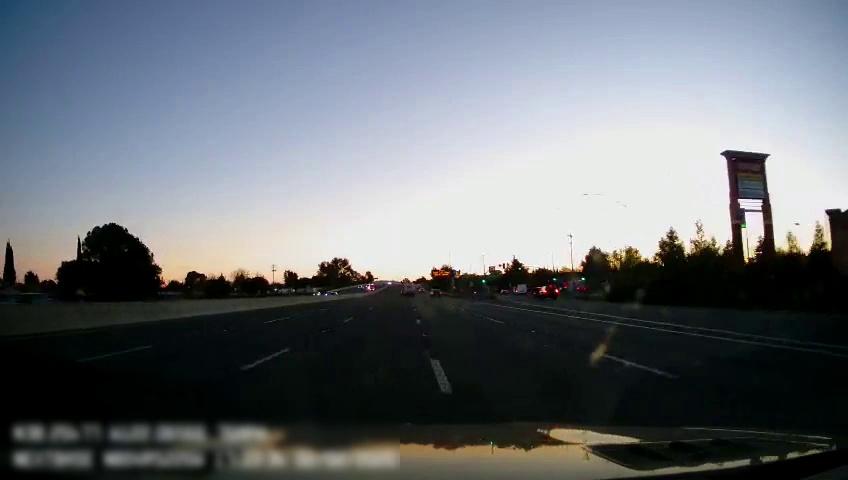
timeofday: Day
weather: Sunny
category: Drivable Space
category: Drivable Space
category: Vehicles | Van
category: Vehicles | SUV
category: Vehicles | SUV
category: Vehicles | Truck
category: Vehicles | Car
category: Vehicles | Van
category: Vehicles | SUV
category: Lanes | Current Lane
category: Lanes | Alternate Lane
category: Lanes | Alternate Lane
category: Lanes | Current Lane
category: Lanes | Alternate Lane
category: Lanes | Alternate Lane
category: Lanes | Alternate Lane